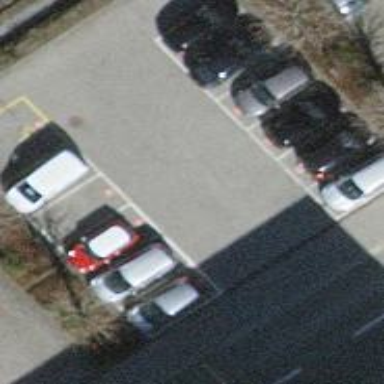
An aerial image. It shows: Parking area with asphalt surface designed for park and ride use.